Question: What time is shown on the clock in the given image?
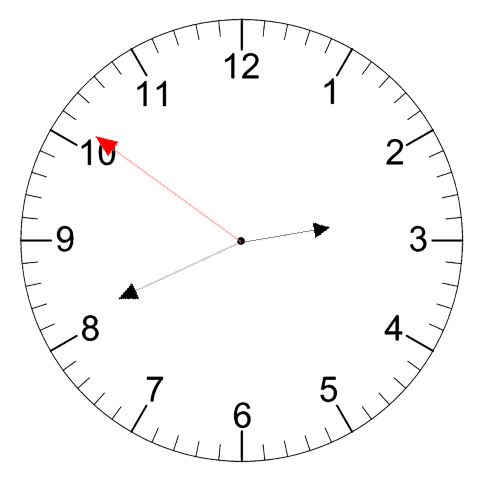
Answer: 02:40:51